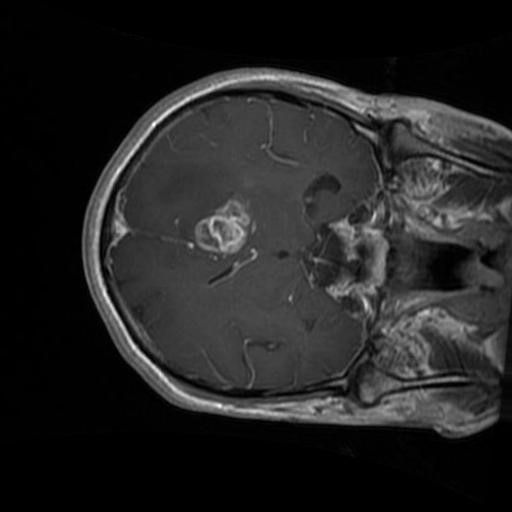
Label: brain_glioma